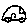
Label: car